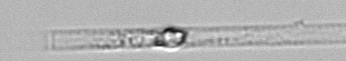
Label: Dactyliosolen_blavyanus